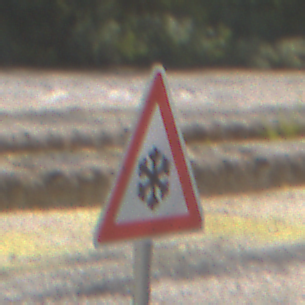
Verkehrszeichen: SchneeOderEisglaette
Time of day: Midday
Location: Outdoor (Nature)
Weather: Clear
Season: Summer
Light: Natural